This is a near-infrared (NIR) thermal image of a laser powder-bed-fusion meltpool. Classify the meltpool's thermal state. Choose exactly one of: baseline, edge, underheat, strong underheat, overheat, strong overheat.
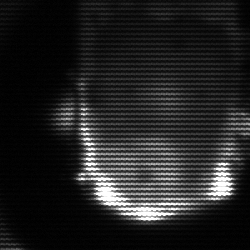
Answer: baseline